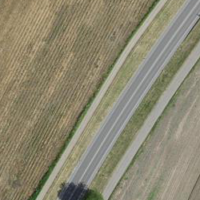
EUNIS habitat code: 52
Species observed at this site:
Ruspolia nitidula